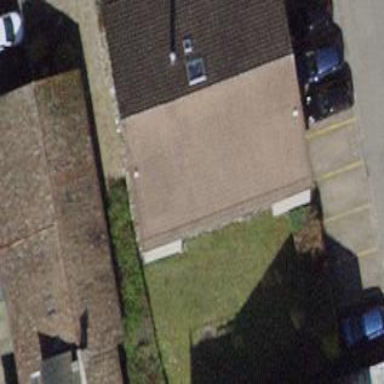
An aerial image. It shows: Building with tile roof.